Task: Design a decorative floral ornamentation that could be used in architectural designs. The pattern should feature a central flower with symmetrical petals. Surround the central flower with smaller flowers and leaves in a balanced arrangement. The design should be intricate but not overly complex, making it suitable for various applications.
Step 988:
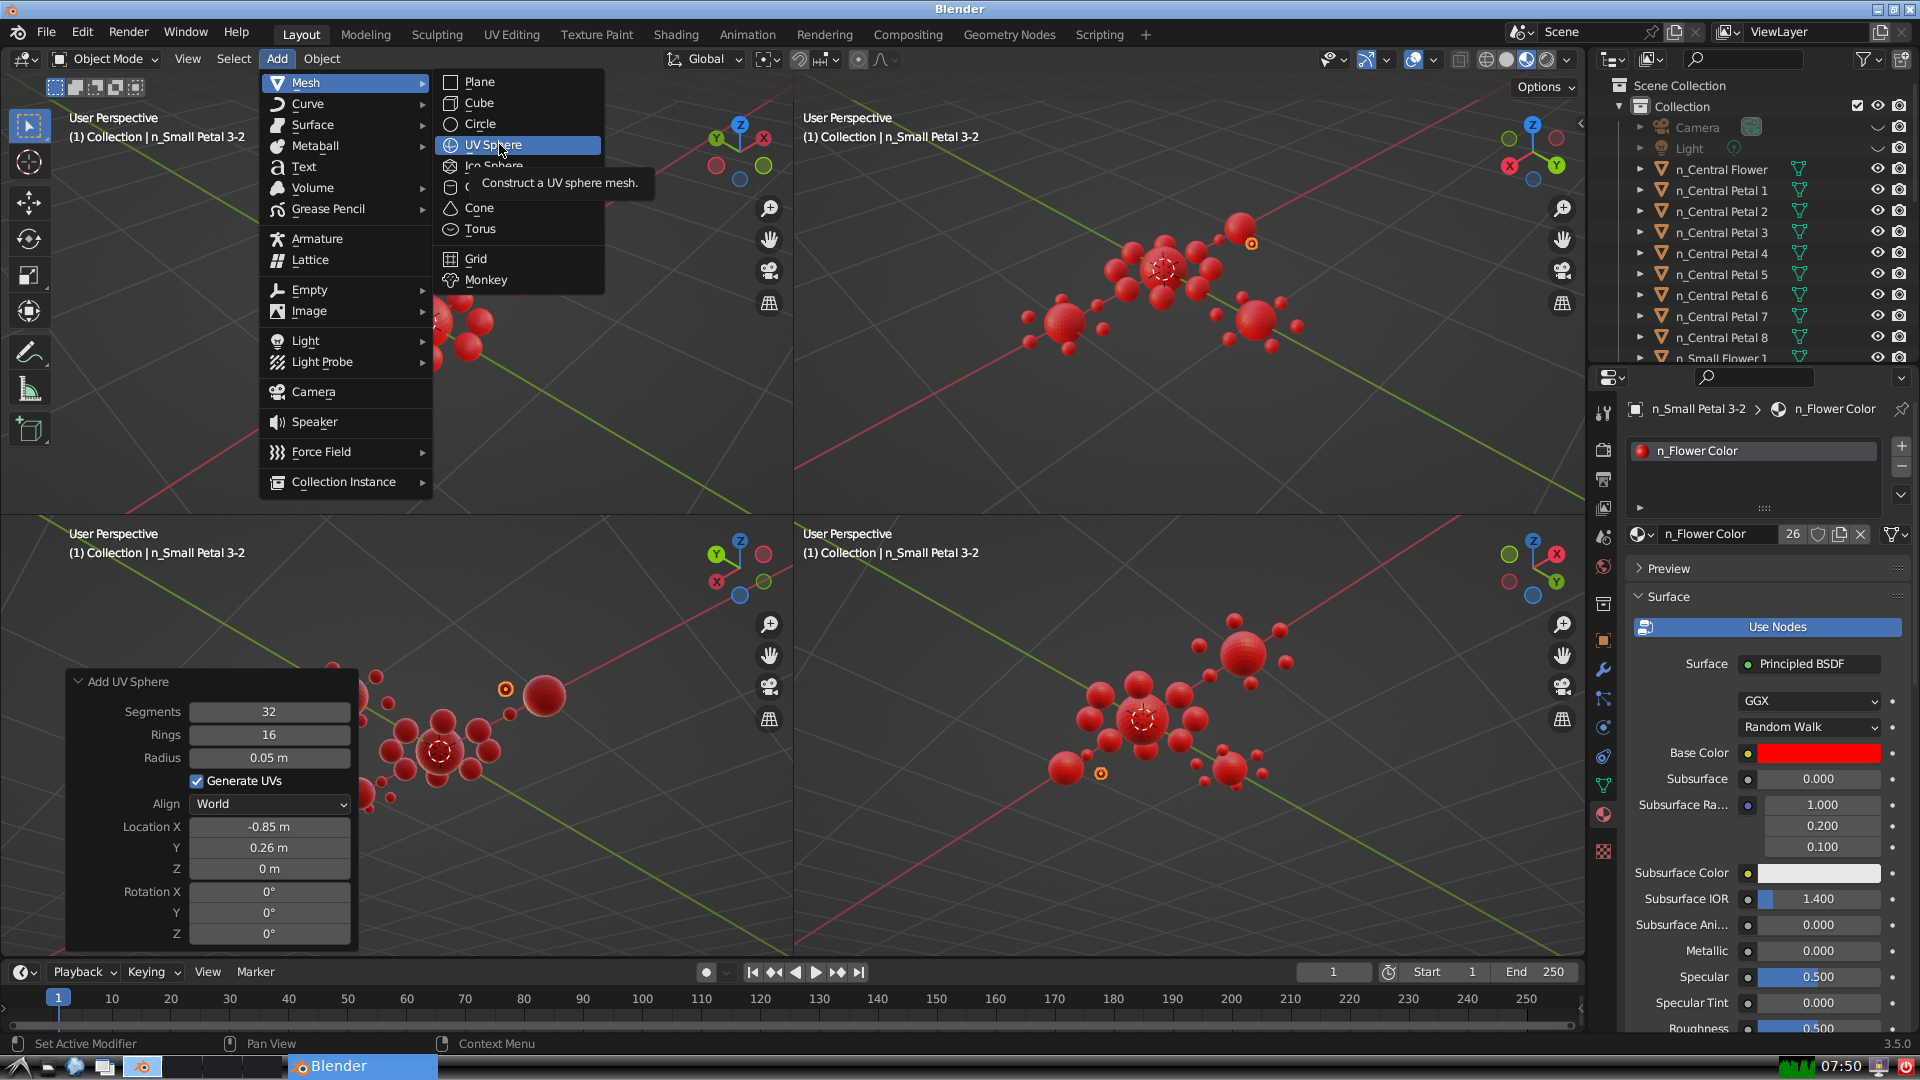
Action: click: no